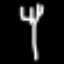
Label: fork